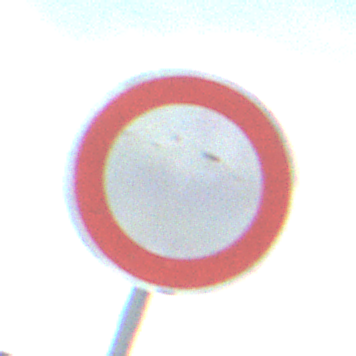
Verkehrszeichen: VerbotFahrzeugeAllerArt
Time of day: MorningAfternoon
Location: Outdoor (Nature)
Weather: PartlyCloudy
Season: NotSpecified
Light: Natural